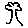
Label: tree